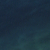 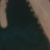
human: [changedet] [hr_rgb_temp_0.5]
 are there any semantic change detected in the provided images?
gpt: An artificial island constructed made of dredged sand and rocks appears in the sea.